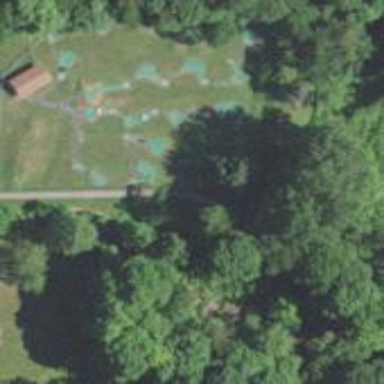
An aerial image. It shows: Miniature golf course.